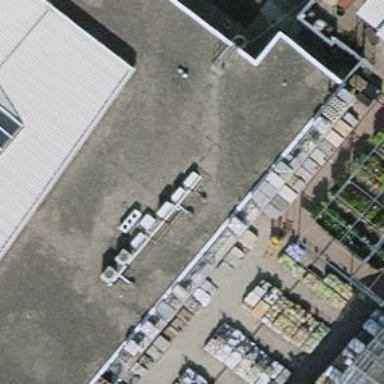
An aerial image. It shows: Retail building.